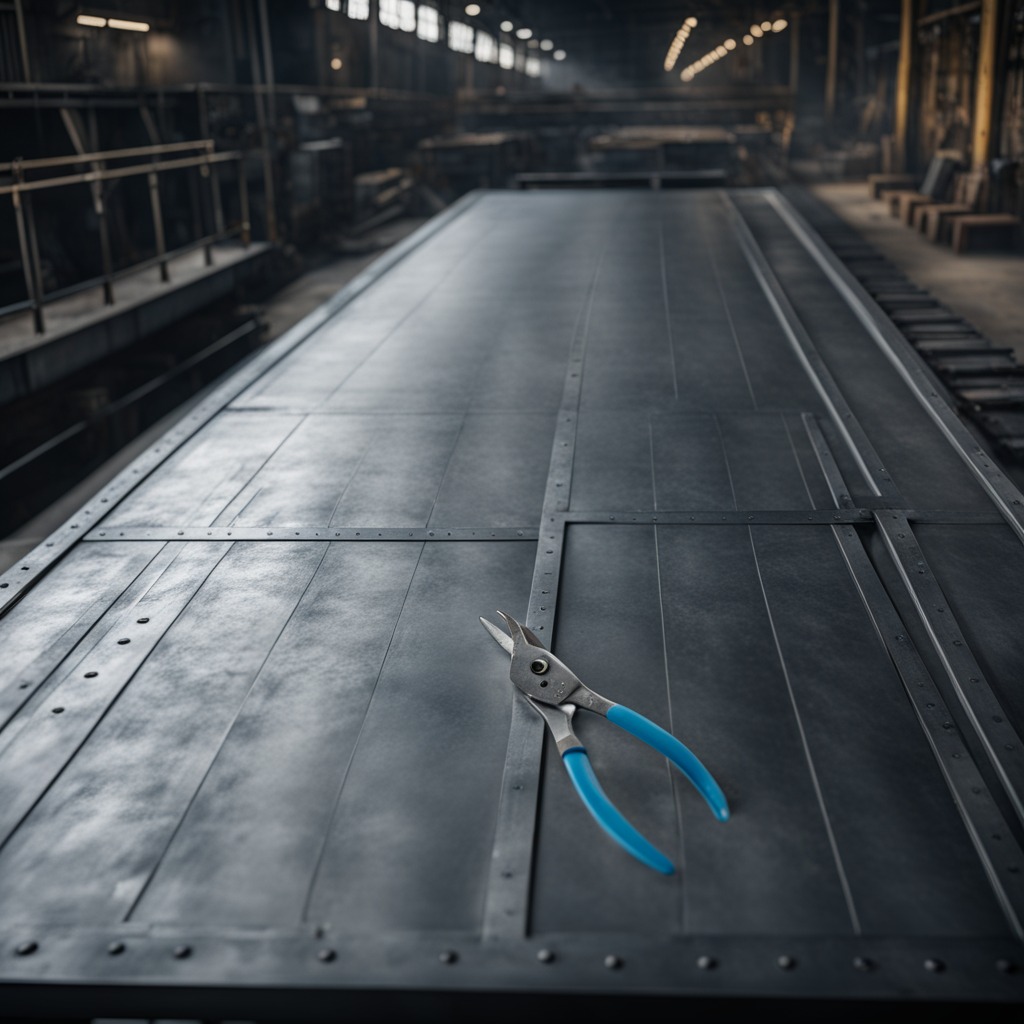
A plier is lying on the cold steel table in a mining workshop.